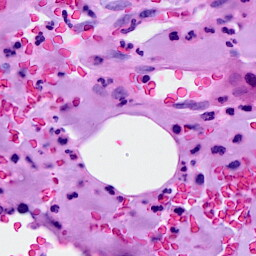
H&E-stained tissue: Breast